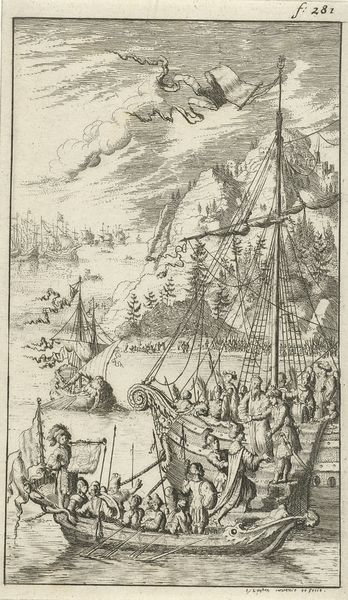
Titel: Ontmoeting tussen de schepen van Radirobanes en Meleander
Künstler: Jan Luyken
Standort: Amsterdam
Institution: Rijksmuseum
Schlagwörter: boote, holzschnitt, people, soldaten, seefahrt, clouds, sky, tree, eroberung, boat, landscape, mountain, ocean, sea, ship, water, boats, flag, war, land, seekrieg, row, workers, slave, oar